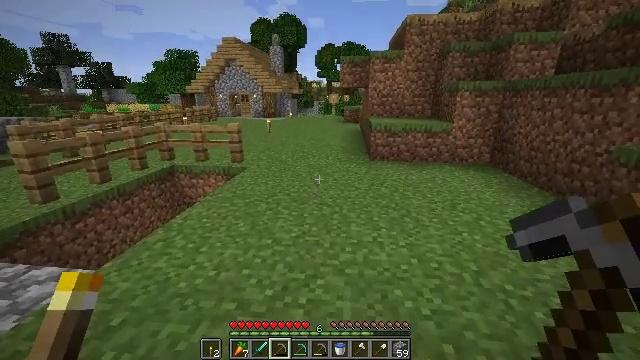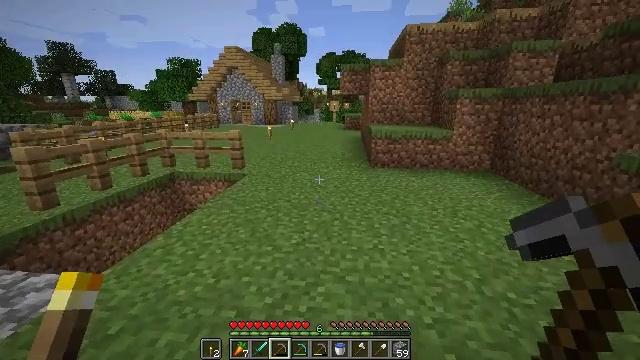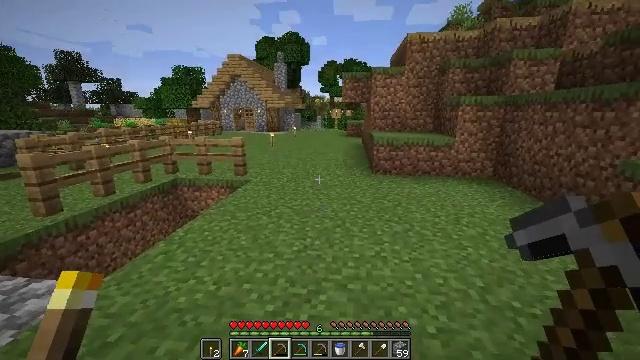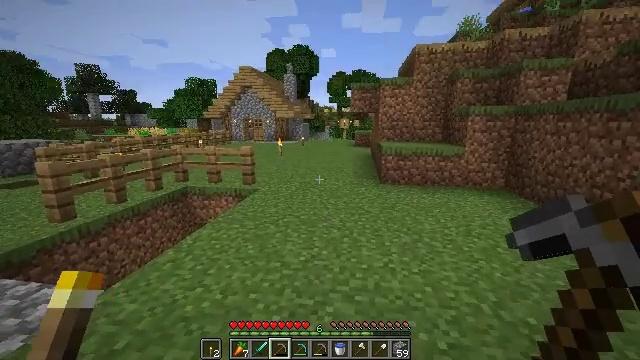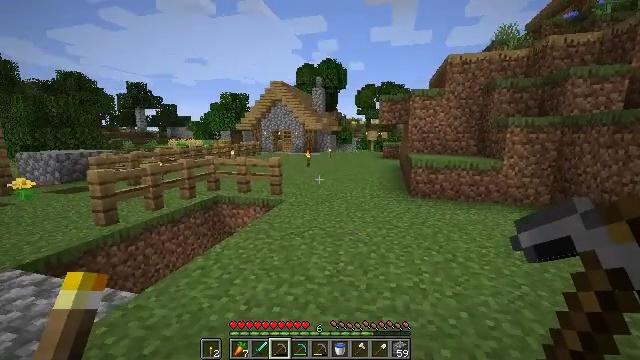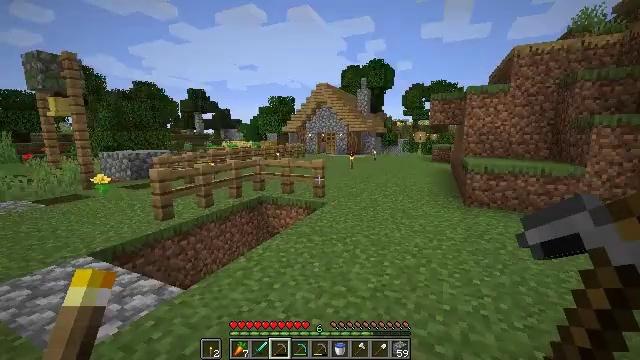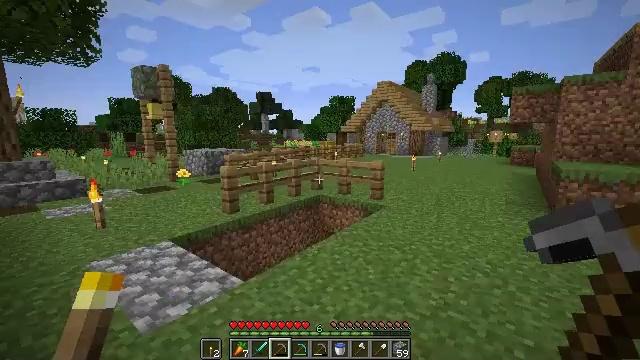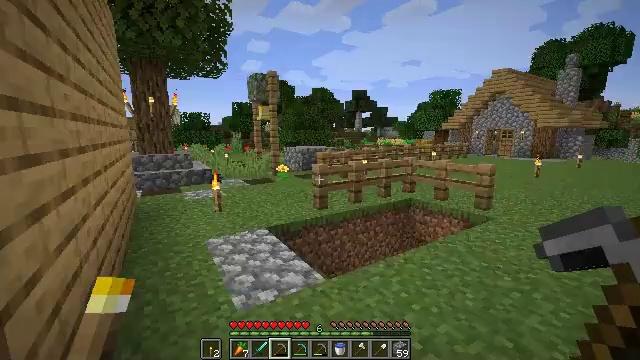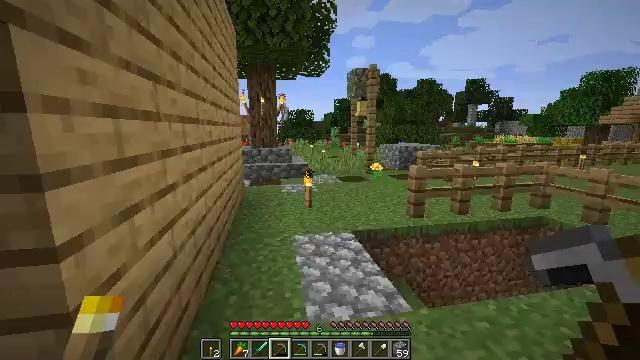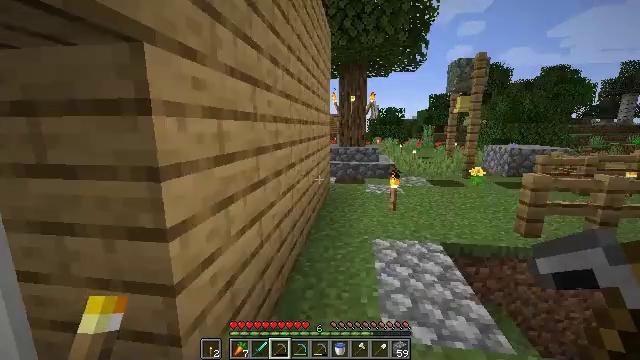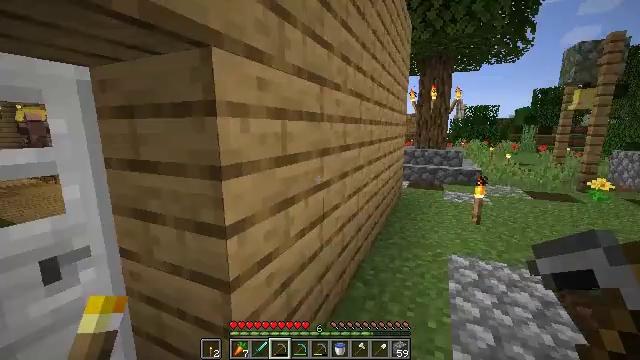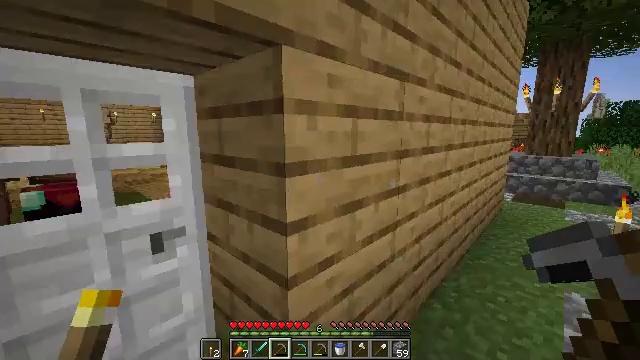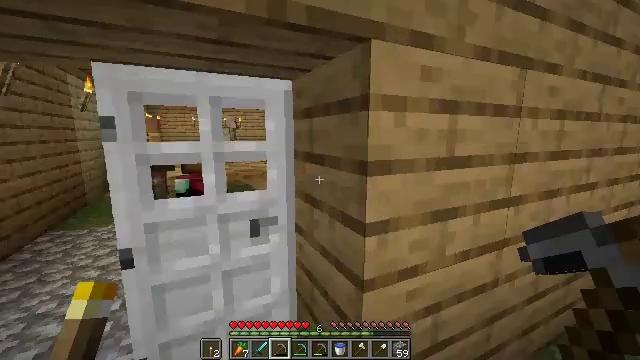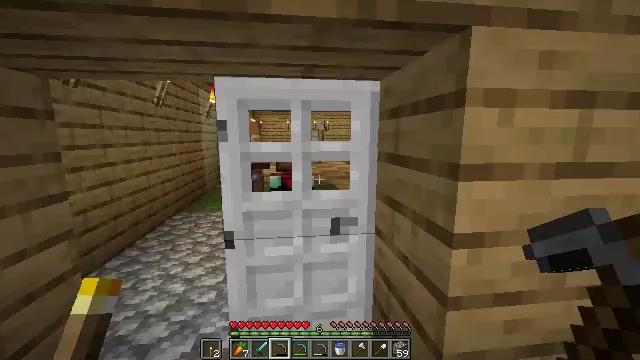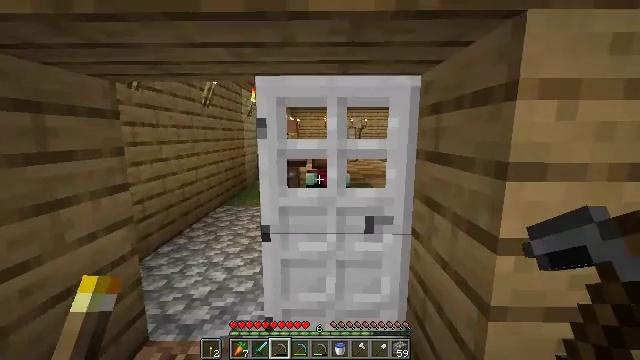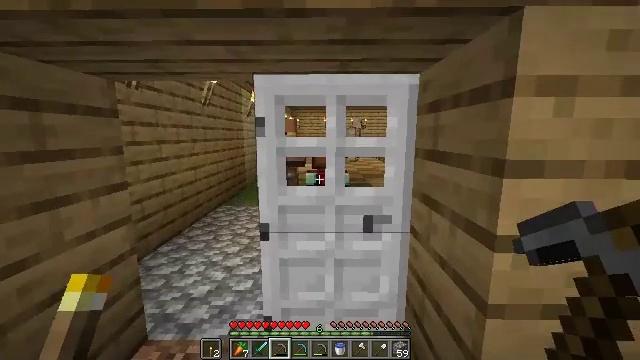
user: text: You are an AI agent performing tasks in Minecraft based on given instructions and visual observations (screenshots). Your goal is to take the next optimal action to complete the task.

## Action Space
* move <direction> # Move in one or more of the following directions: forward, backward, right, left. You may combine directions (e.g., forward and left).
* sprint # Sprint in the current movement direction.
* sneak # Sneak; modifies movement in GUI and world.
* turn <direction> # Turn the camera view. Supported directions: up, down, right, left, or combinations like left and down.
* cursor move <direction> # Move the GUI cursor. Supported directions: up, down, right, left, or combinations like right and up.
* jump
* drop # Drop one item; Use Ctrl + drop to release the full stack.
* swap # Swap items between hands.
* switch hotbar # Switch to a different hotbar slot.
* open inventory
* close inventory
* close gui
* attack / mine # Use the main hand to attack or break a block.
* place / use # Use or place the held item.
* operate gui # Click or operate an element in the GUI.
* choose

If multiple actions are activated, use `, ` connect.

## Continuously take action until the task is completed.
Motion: motion action
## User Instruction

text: Break the iron door.
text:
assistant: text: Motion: turn up
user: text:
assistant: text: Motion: turn up
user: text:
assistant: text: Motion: turn left and up
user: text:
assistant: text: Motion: move forward, turn left and up
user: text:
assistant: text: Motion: move forward, turn left
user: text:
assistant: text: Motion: move forward, turn left
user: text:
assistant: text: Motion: move forward, turn left
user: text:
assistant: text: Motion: move forward, turn left
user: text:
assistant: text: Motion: move forward, turn left
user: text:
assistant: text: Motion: turn left
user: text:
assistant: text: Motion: turn left
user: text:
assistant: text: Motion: turn left
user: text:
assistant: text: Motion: turn left
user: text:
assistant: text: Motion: turn left
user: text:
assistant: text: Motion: no_op
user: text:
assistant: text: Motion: no_op
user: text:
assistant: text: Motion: turn left
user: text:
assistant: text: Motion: turn left
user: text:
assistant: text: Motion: no_op
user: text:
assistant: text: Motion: no_op
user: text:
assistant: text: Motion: no_op
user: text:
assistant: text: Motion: no_op
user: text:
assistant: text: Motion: no_op
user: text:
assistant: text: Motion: no_op
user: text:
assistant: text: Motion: no_op
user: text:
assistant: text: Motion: no_op
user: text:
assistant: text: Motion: no_op
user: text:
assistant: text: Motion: no_op
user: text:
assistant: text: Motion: no_op
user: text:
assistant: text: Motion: no_op